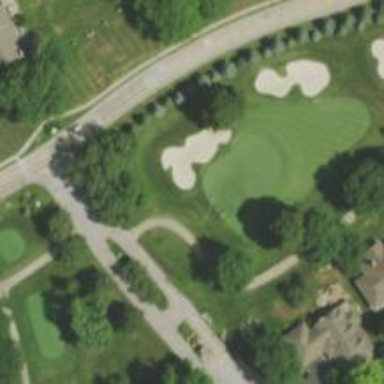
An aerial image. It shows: Golf hole.